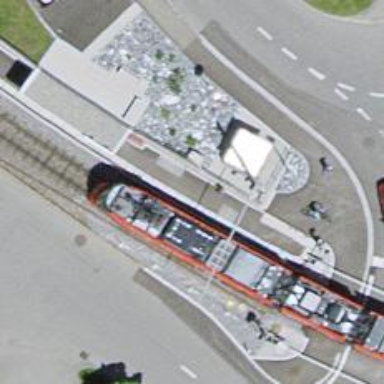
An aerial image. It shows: Platform for public transport and railway services.